Interaction volume radius: 5 \u00c5
Interaction volume height: 35 \u00c5
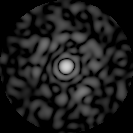
Disorder parameter: 0.8198